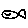
Label: fish